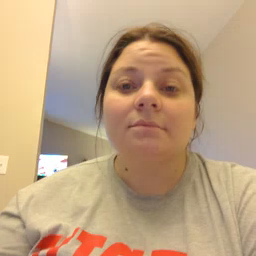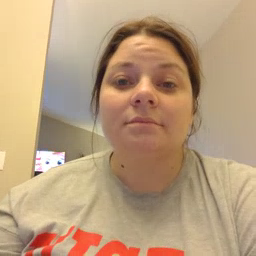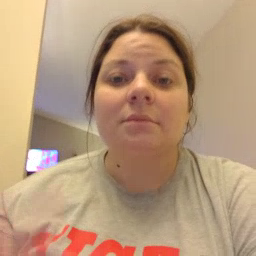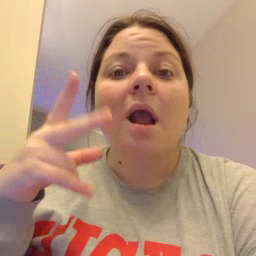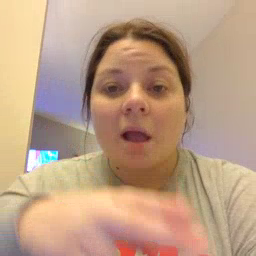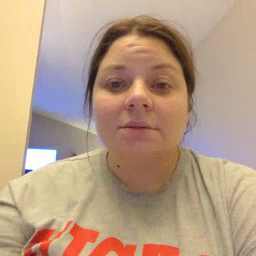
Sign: cut